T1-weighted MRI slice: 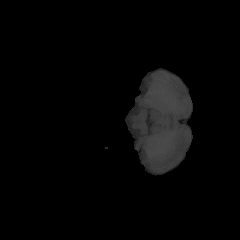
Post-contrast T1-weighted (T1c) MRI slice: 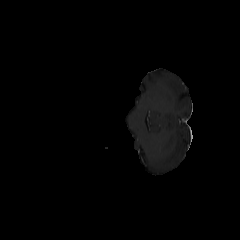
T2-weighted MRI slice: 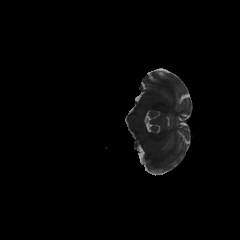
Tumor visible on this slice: no